Field crop: maize
Growth stage: 2
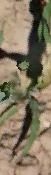
Species: maize